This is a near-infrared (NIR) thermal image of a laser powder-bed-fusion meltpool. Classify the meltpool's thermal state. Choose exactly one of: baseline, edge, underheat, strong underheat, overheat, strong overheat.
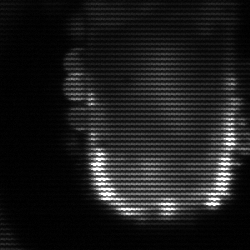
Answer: baseline